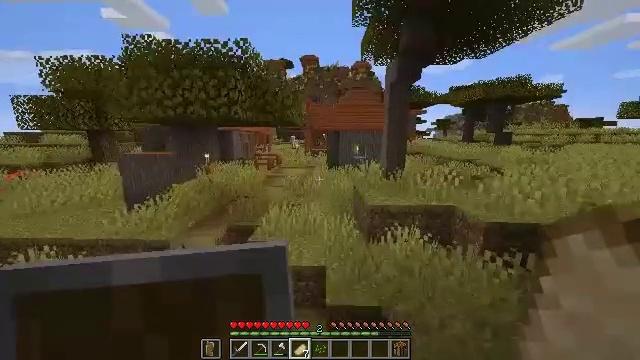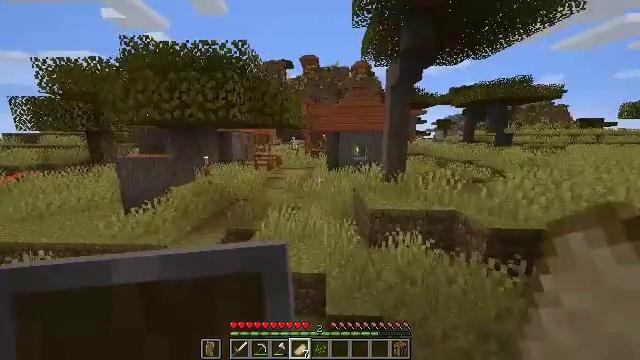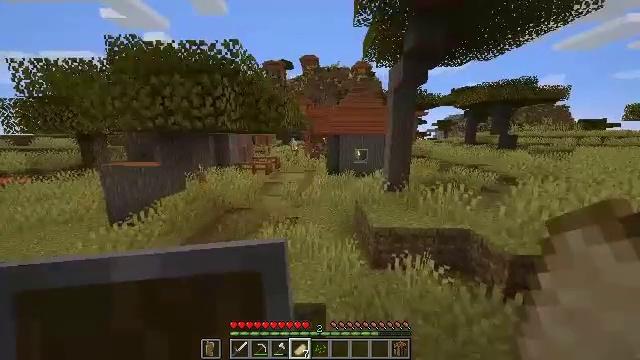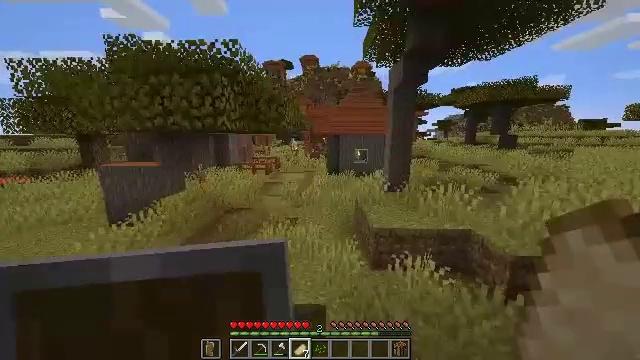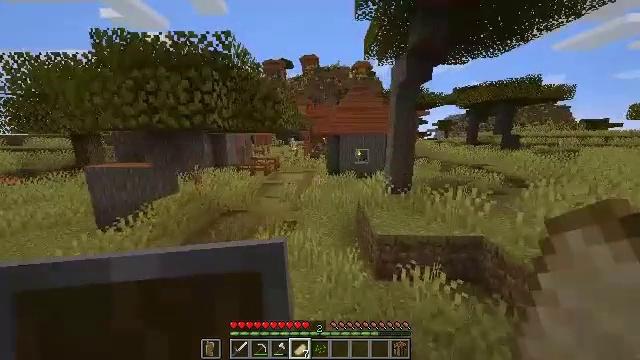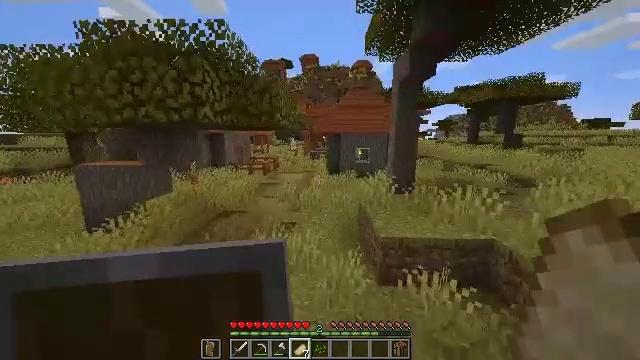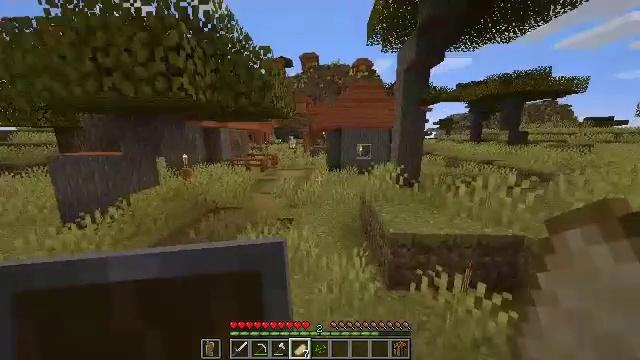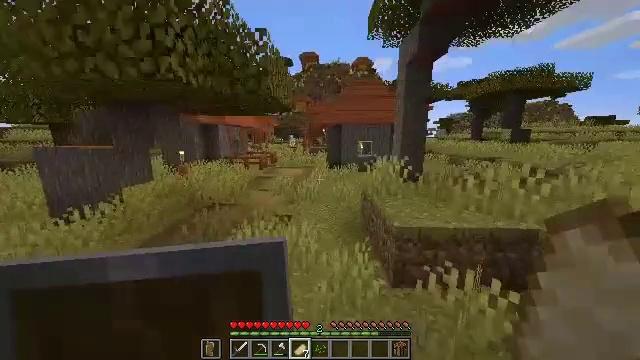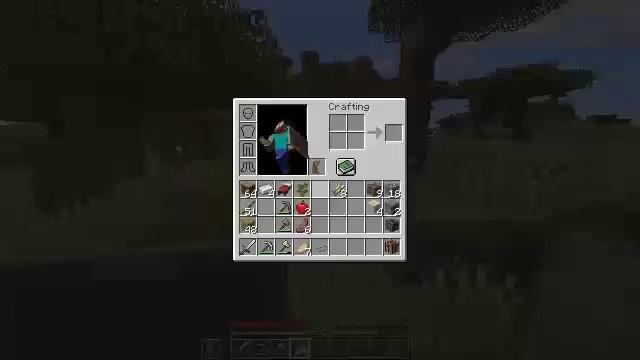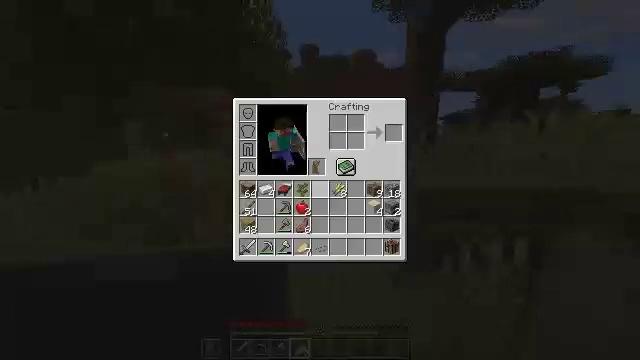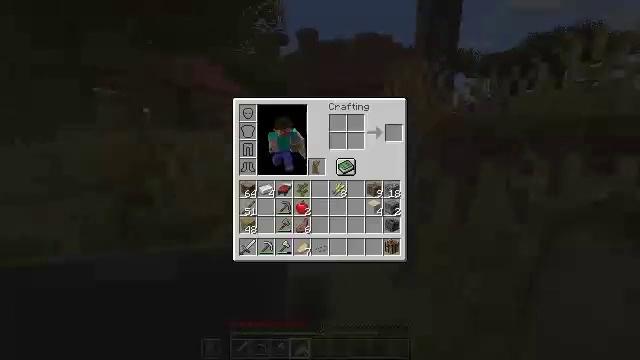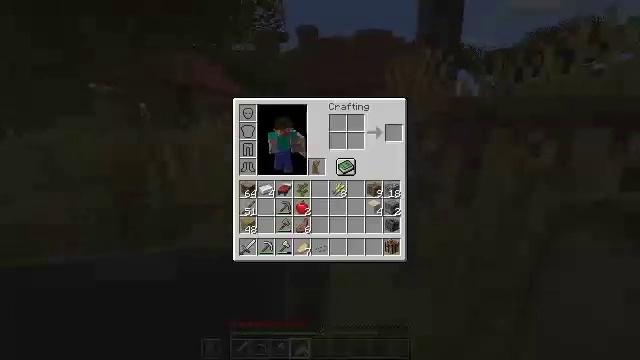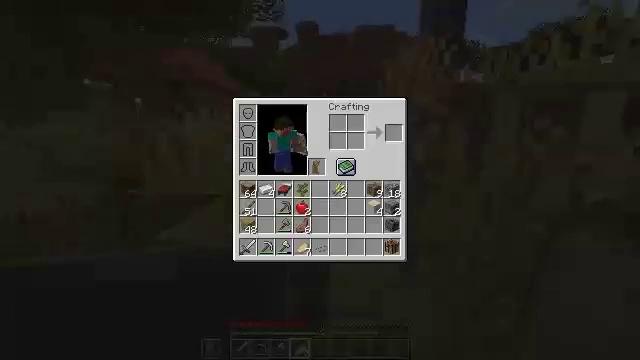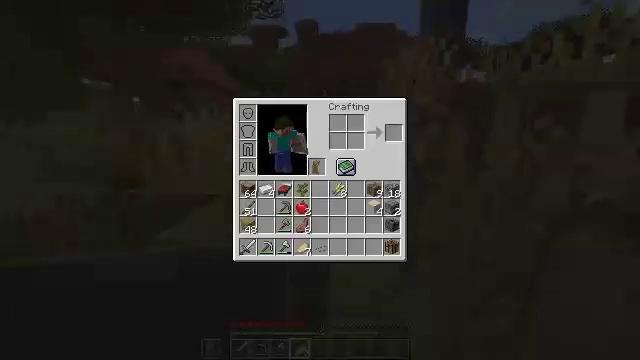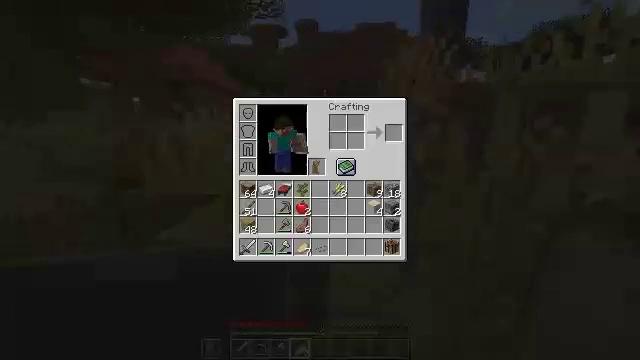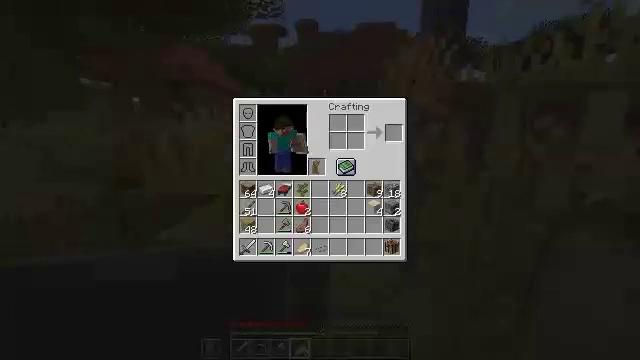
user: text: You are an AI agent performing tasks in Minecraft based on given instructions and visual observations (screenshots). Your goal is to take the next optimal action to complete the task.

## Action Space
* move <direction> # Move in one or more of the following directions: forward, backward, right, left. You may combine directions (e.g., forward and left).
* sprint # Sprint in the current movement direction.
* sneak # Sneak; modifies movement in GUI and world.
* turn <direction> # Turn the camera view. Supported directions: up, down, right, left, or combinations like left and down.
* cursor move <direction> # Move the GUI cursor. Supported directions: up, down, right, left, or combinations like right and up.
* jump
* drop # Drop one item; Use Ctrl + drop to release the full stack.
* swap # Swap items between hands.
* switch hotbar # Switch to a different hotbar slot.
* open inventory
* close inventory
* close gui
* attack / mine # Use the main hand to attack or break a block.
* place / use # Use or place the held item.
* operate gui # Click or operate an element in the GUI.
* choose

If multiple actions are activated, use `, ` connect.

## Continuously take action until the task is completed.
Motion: motion action
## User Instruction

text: Mine the bookshelf to gather resources.
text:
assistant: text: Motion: move forward, jump
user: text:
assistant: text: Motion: move forward, jump
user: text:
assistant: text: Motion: move forward, jump
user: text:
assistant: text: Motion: move forward, jump
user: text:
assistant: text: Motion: move forward
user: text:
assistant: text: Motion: move forward
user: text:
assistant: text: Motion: move forward
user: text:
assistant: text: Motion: move forward, open inventory
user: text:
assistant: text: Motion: move forward, open inventory
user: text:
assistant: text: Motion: open inventory
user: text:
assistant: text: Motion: cursor move right and up
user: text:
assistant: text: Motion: no_op
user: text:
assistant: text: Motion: no_op
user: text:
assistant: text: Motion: no_op
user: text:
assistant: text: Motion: no_op
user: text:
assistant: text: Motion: no_op
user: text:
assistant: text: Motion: no_op
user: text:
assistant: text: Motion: no_op
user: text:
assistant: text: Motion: close inventory
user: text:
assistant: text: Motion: close inventory
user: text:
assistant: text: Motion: move forward, close inventory
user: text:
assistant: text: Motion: move forward, jump
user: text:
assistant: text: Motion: move forward, jump
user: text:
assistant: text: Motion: move forward, jump
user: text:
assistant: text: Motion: move forward, jump
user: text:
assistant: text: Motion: move forward, jump
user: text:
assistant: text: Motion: move forward
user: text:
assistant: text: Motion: move forward, sprint
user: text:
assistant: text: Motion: move forward, sprint
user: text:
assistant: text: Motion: move forward, sprint